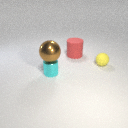
small cyan metal cylinder to the left of large red rubber cylinder